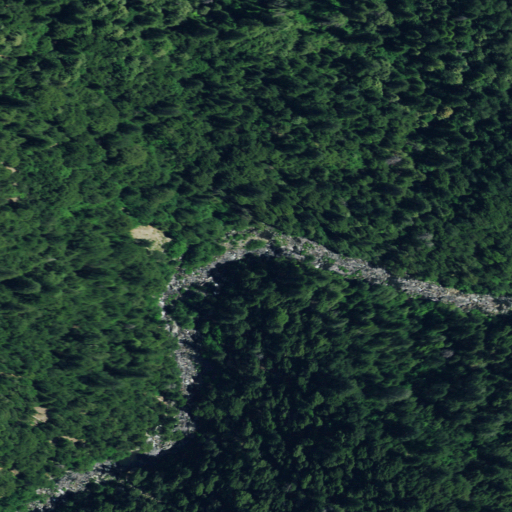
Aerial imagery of valley in California named Spoon Ravine containing only grassland